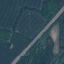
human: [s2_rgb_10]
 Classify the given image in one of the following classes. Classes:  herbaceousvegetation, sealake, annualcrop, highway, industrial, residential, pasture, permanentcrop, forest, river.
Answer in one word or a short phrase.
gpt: Highway